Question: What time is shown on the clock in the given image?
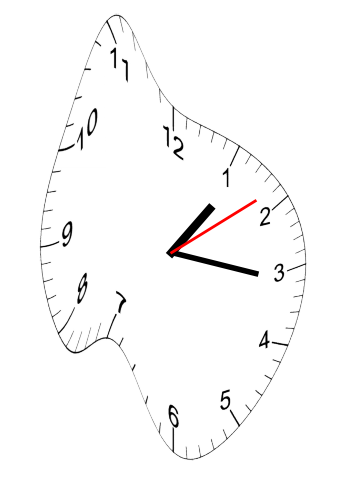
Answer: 01:16:09